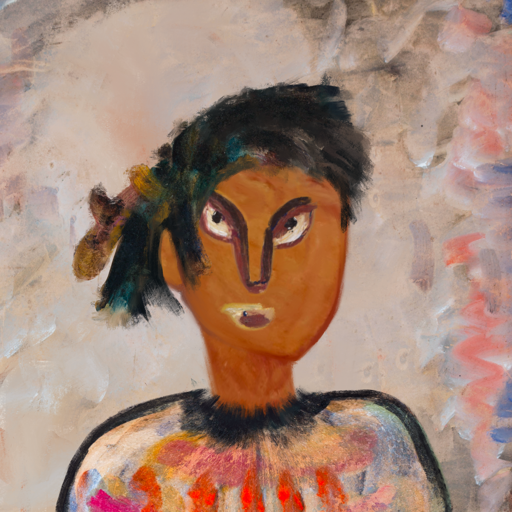
Background: Roy_Bahadur, Head And Neck Front: Pious_Lady, Face Front: After_Raid, Bust: Childish, Hair Front: Pipe, Head Accessory: Blank, Second Necklace: Blank, Necklace: Blank, Baby: Blank